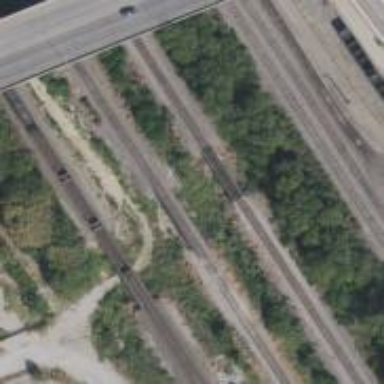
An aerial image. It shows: Railway bridge over siding.